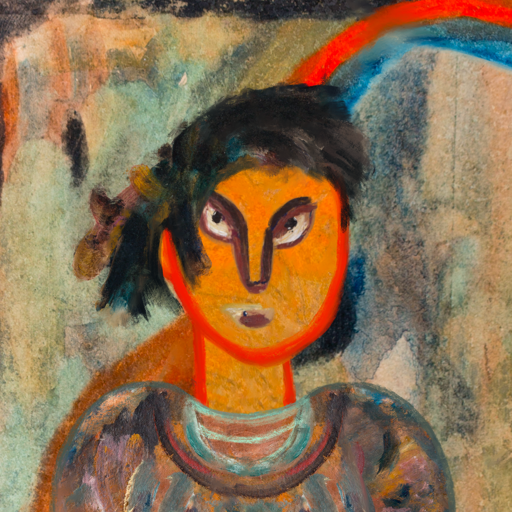
Background: Childish, Head And Neck Front: Sisters, Face Front: After_Raid, Bust: Boggyland, Hair Front: Pipe, Head Accessory: Blank, Second Necklace: Blank, Necklace: Blank, Baby: Blank